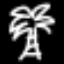
Label: palm tree